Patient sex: M
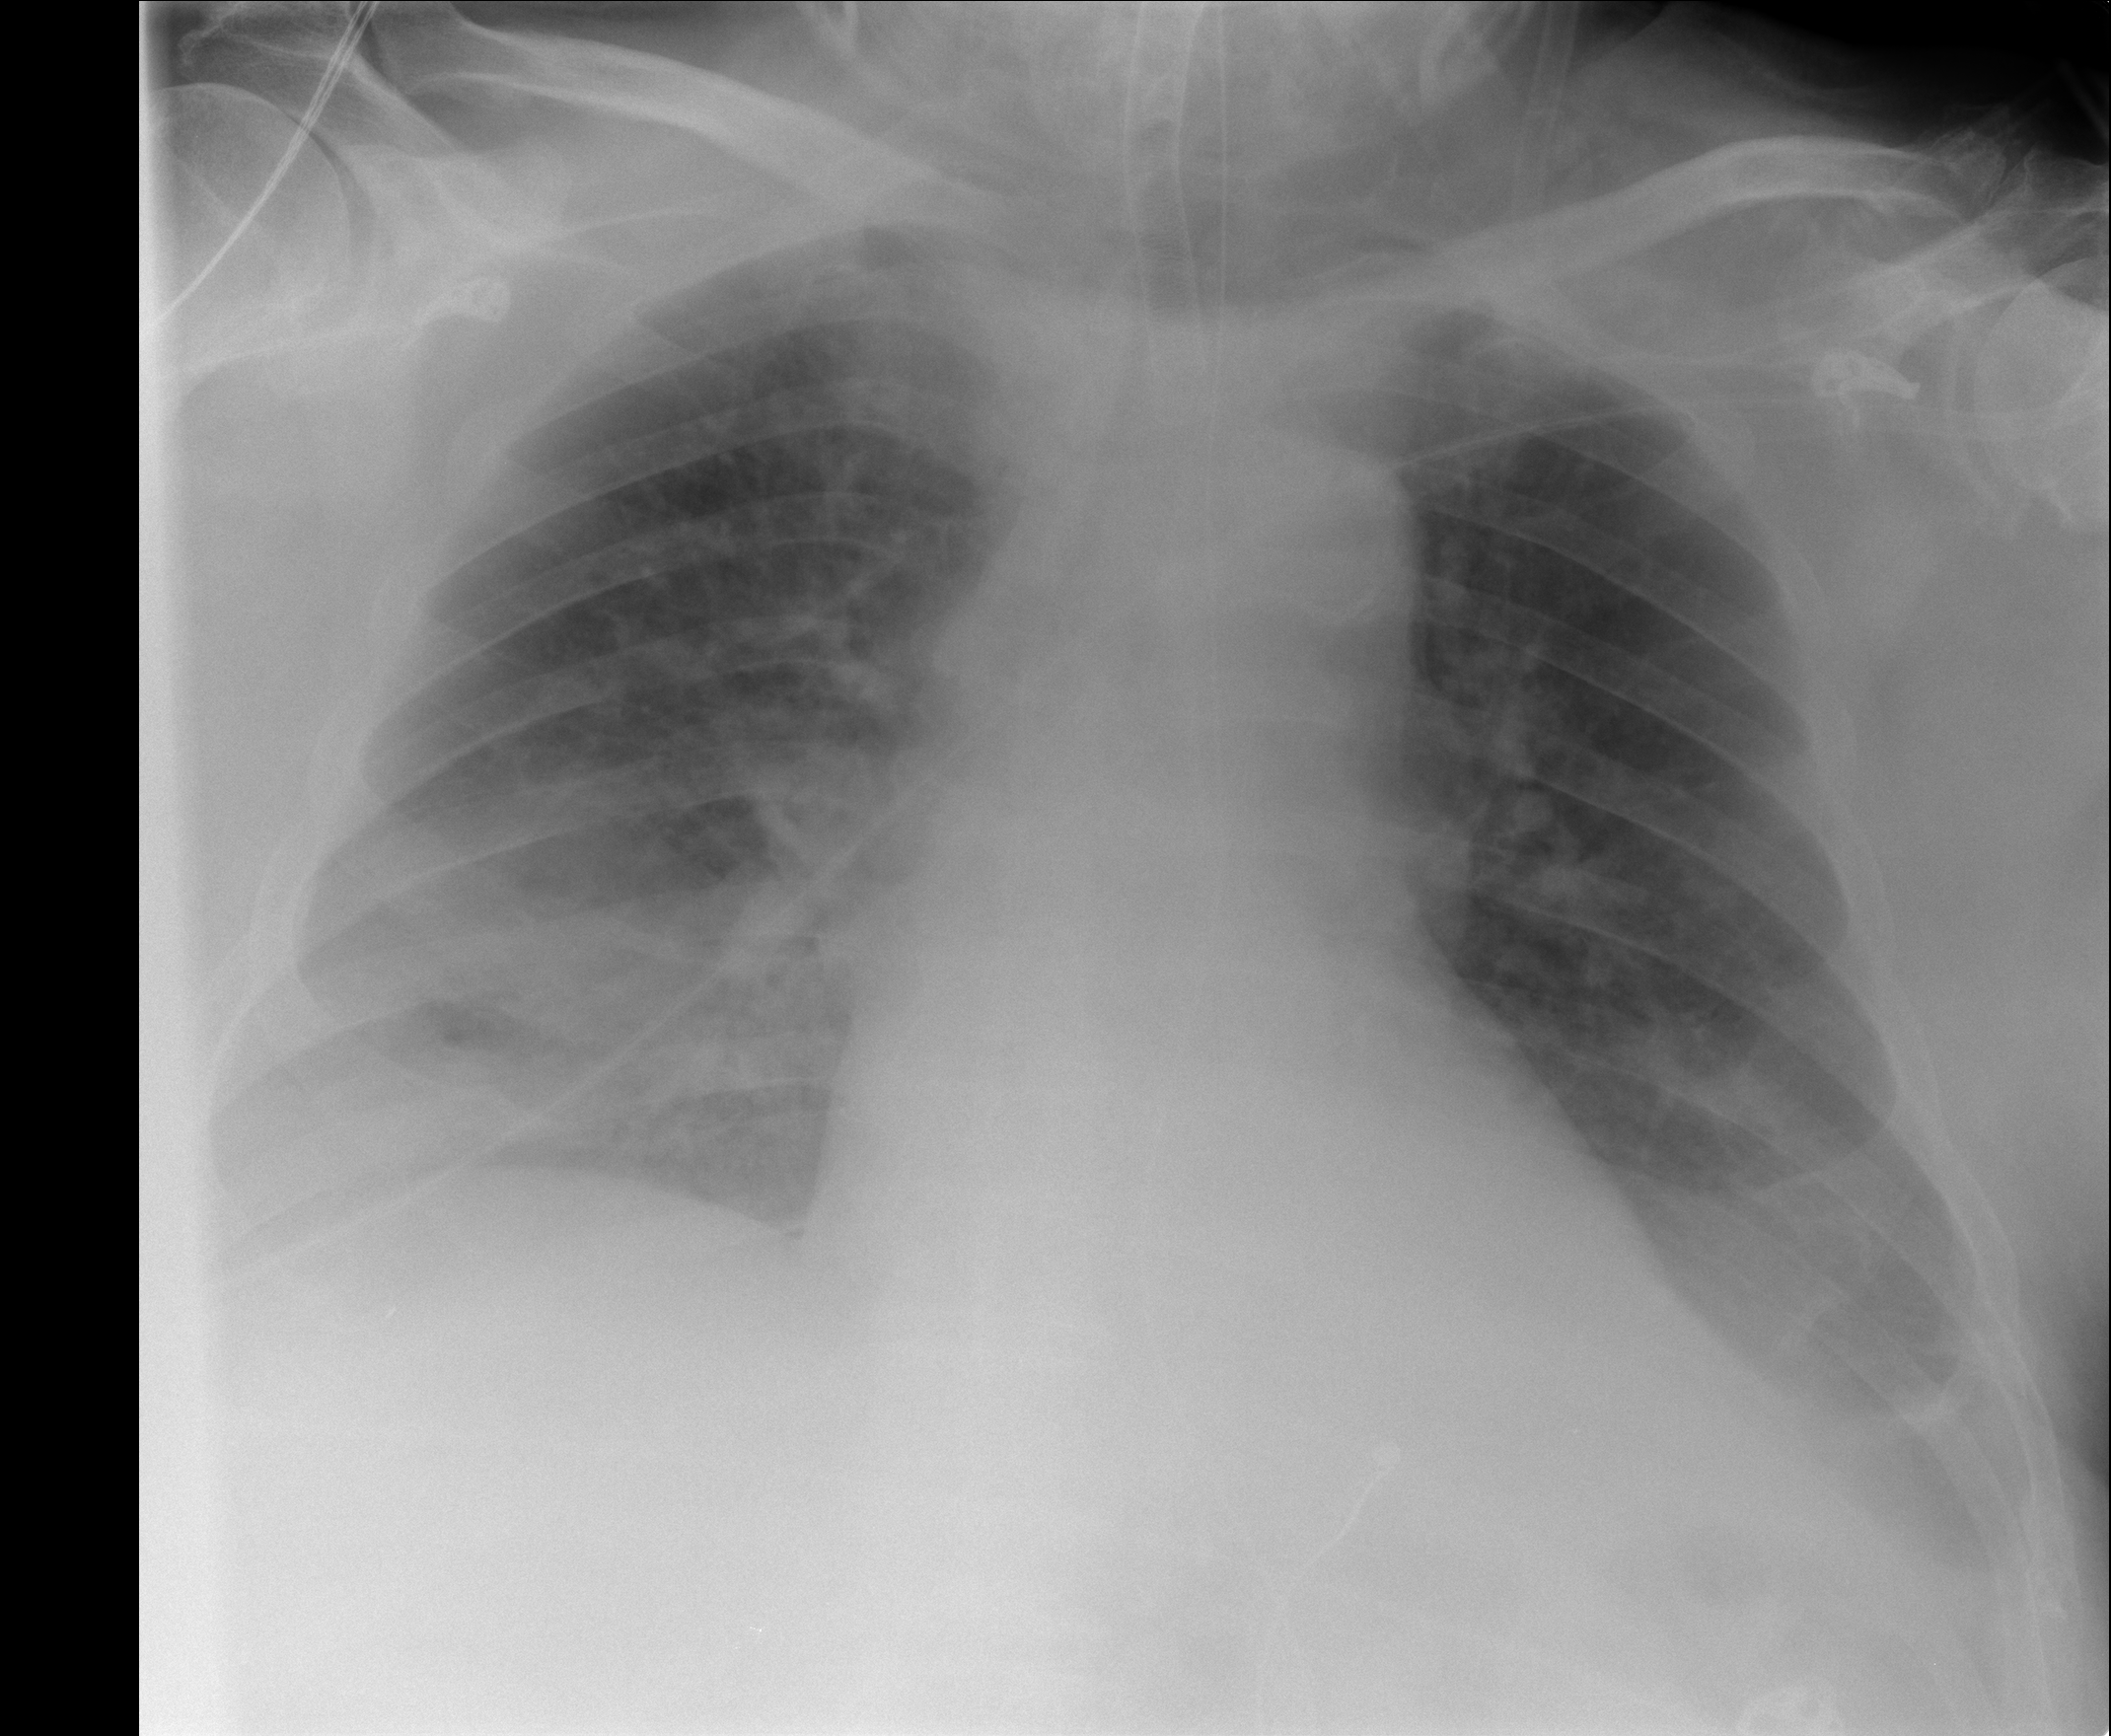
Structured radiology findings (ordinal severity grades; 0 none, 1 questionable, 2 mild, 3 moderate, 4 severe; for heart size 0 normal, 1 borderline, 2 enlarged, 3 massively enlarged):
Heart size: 0
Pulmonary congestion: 2
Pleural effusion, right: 2
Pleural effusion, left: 2
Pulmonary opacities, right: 2
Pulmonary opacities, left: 2
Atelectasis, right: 2
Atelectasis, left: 2